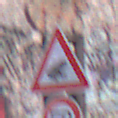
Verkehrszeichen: AmphibienwanderungLinks
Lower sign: Geschwindigkeit50
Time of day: SunriseSunset
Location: Outdoor (Suburban)
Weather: PartlyCloudy
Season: NotSpecified
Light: Natural